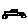
Label: car